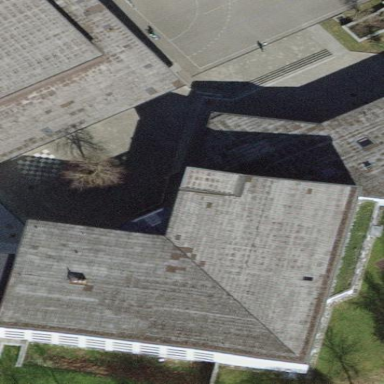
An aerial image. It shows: School building.